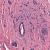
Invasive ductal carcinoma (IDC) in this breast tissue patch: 1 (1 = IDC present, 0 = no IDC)